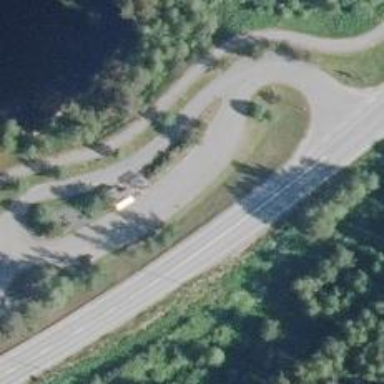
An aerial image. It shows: Rest area along the road.